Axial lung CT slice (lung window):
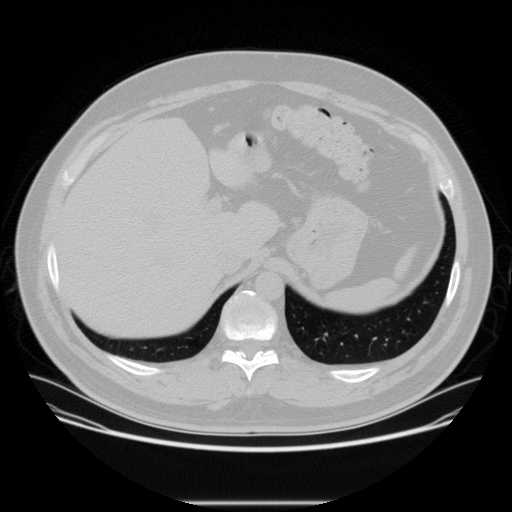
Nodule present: no